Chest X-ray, AP view. Patient: 58 years old, sex M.
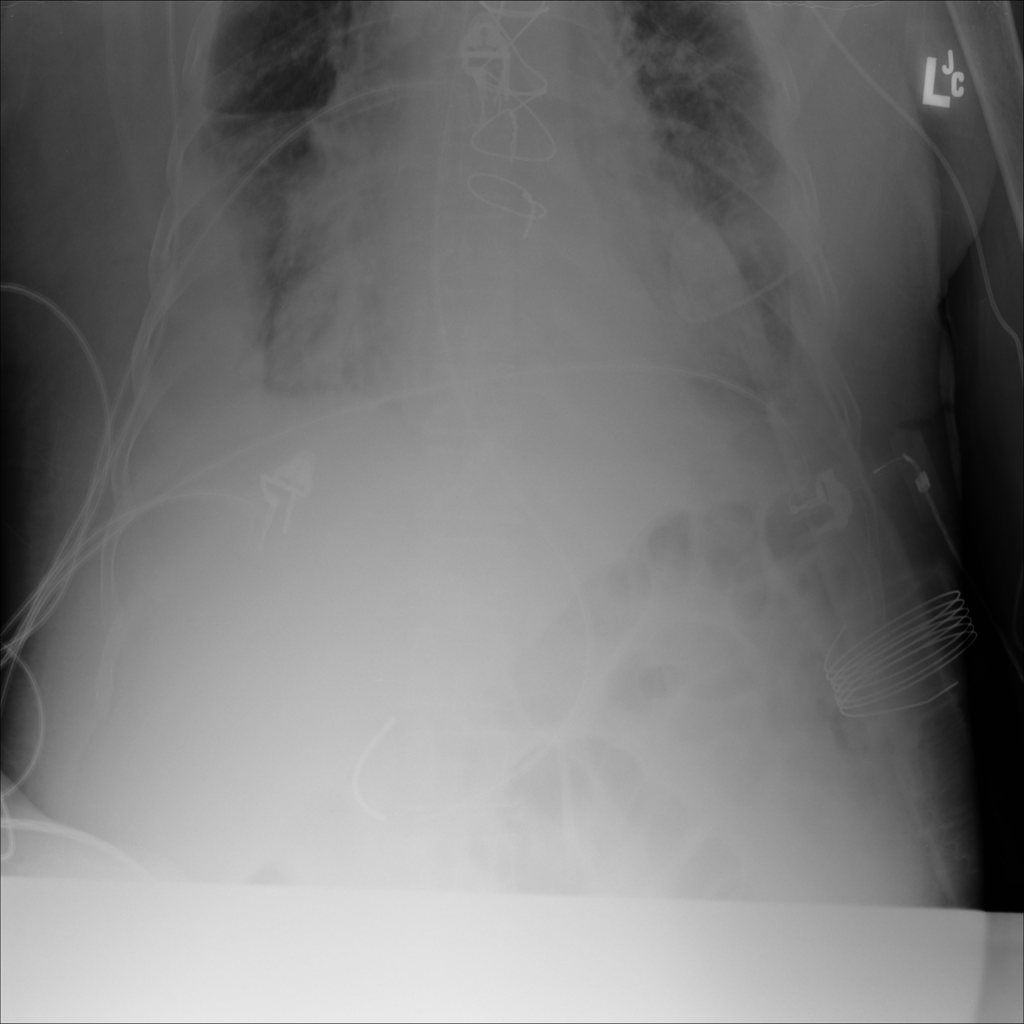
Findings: No Finding